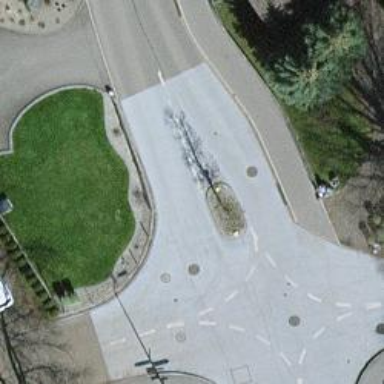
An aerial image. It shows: Traffic calming island.